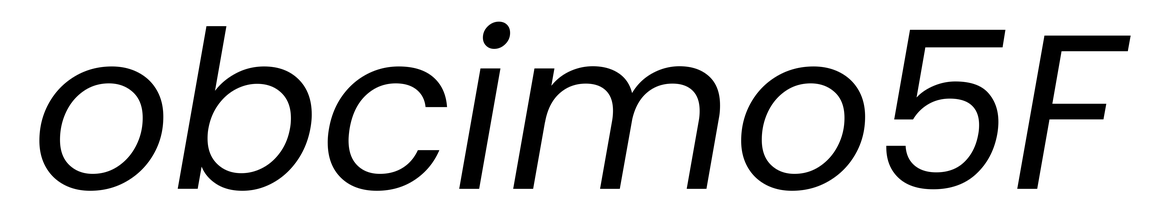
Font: Poppins-Italic